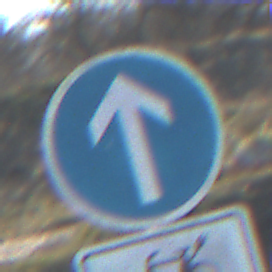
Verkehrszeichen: VorgeschriebeneFahrtrichtungGeradeaus
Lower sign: EinspurigeFahrzeugeFrei4
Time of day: MorningAfternoon
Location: Outdoor (Nature)
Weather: PartlyCloudy
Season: NotSpecified
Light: Natural